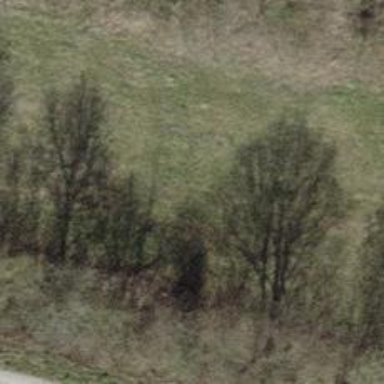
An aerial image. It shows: Grass track with Grade 4 tracktype.